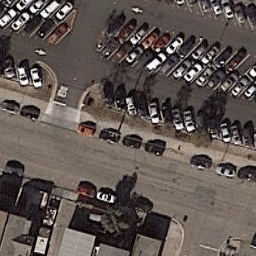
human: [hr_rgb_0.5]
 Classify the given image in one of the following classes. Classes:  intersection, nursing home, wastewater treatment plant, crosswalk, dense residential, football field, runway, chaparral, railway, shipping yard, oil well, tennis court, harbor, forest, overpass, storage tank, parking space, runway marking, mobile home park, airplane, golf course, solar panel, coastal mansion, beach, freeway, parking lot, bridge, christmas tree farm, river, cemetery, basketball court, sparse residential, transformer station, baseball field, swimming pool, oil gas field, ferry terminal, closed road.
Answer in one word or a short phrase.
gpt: parking lot